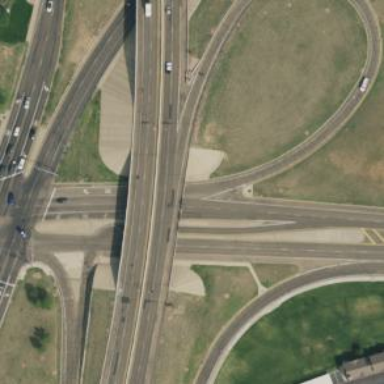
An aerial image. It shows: Expressway designated as secondary road.